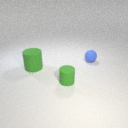
small blue rubber sphere to the right of small green rubber cylinder